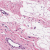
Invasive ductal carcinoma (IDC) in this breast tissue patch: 0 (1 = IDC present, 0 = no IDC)